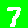
Digit: 7